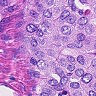
Metastatic tissue present: yes